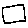
Label: square